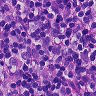
Metastatic tissue present: no